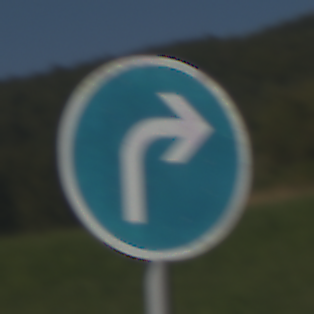
Verkehrszeichen: VorgeschriebeneFahrtrichtungRechts
Umgebung: Outdoor, Nature
Tageszeit: MorningAfternoon
Wetter: PartlyCloudy
Licht: Natural
Jahreszeit: NotSpecified
Kontrast: HighContrast